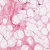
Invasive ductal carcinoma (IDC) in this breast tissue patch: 0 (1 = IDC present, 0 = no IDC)